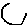
Label: hexagon